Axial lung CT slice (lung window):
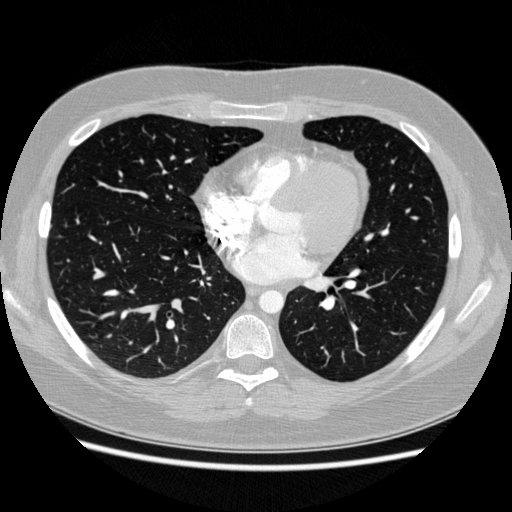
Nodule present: no